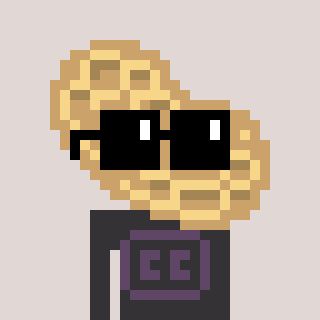
a pixel art character with square black sunglasses, a peanut-shaped head and a grayscale-colored body on a warm background